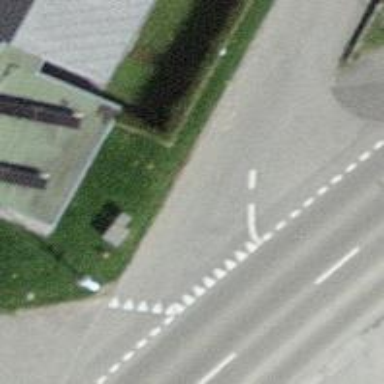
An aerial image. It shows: Road with "give way" sign.